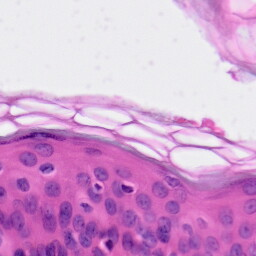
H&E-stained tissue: Skin